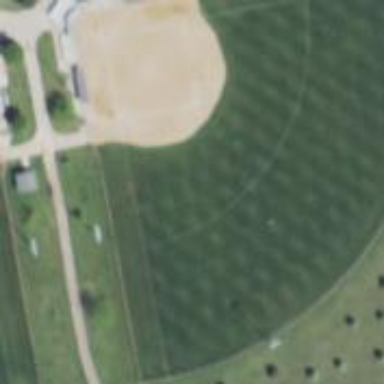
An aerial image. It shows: Baseball pitch for leisure and sports activities.